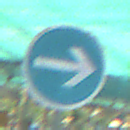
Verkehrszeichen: VorgeschriebeneFahrtrichtungHierRechts
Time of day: MorningAfternoon
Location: Roofed (Special)
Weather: PartlyCloudy
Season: NotSpecified
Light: Natural